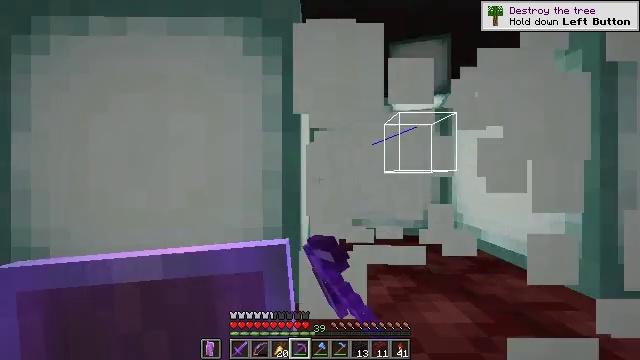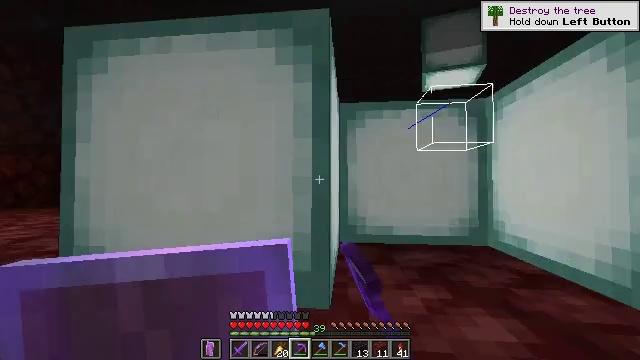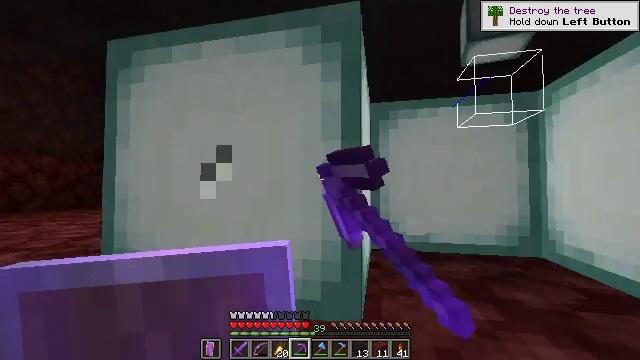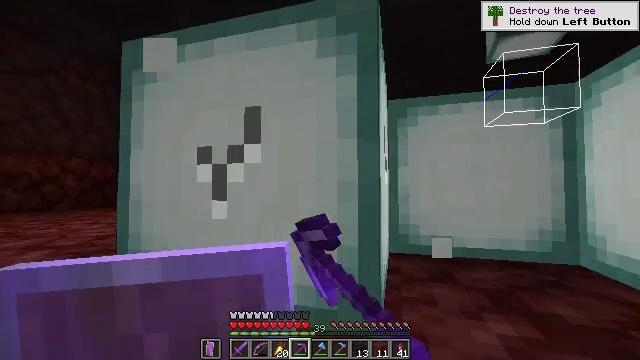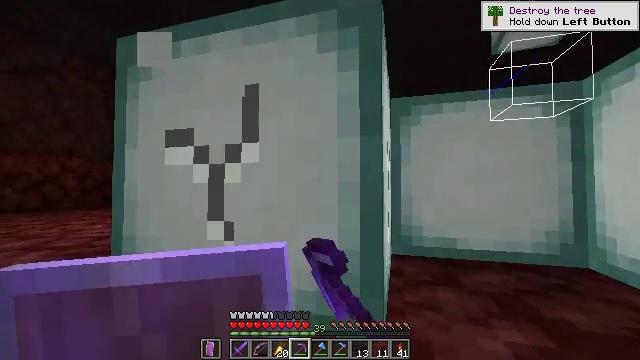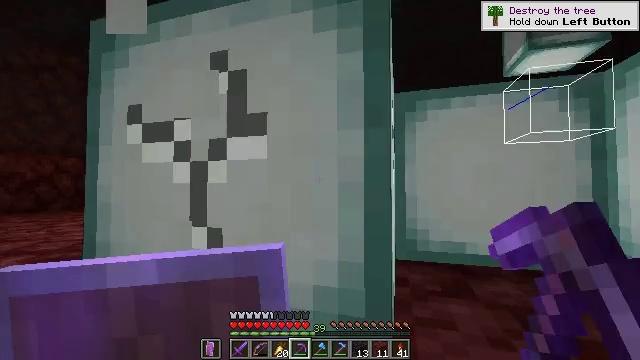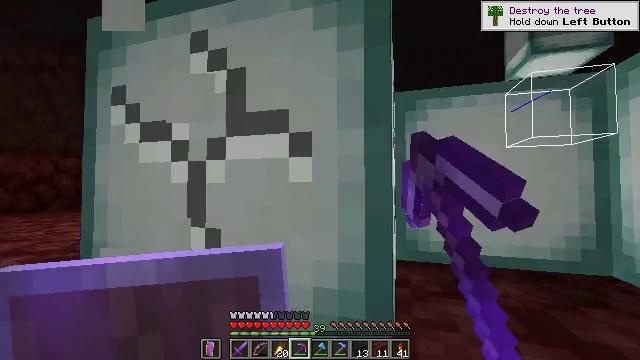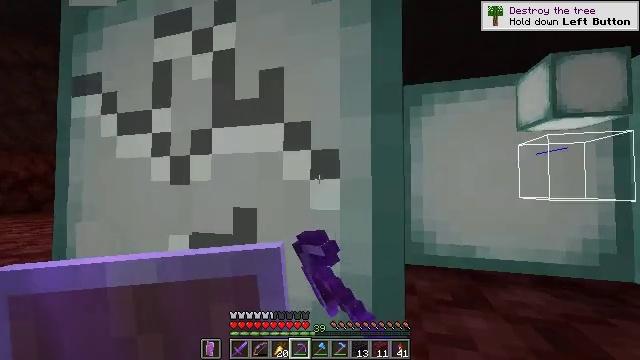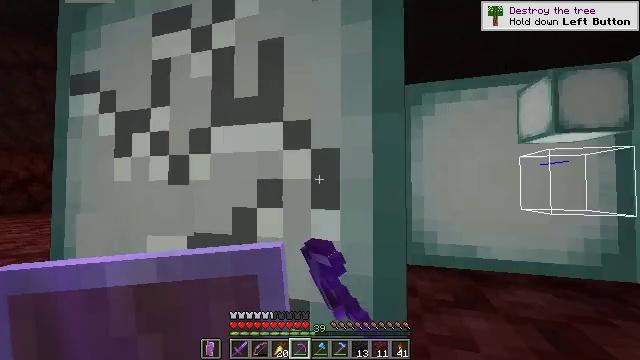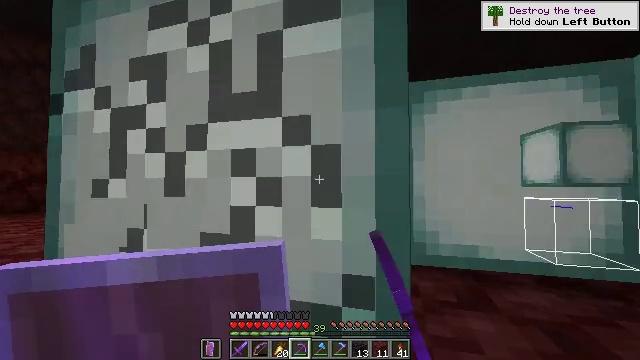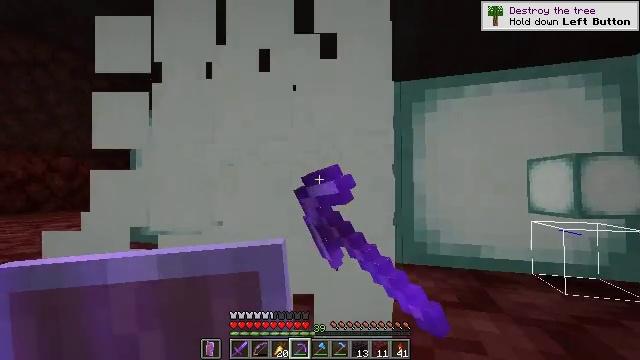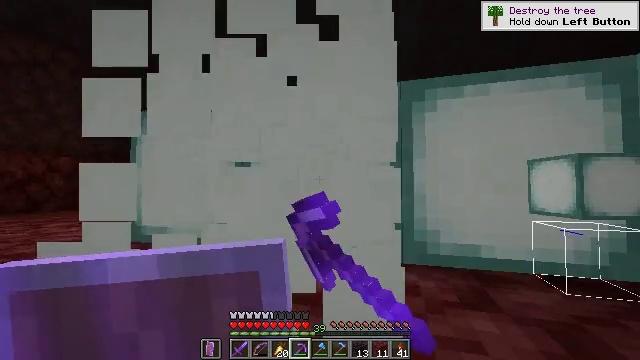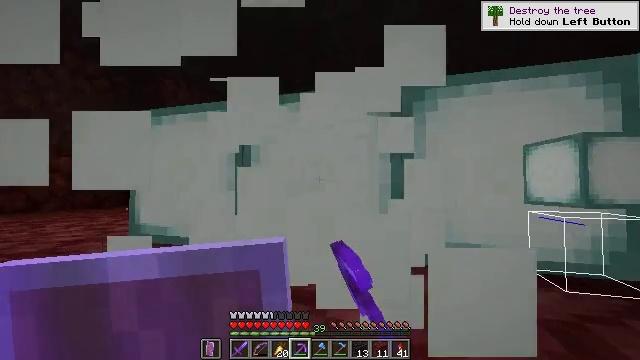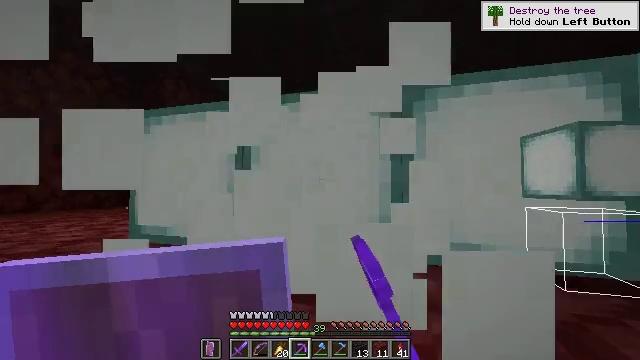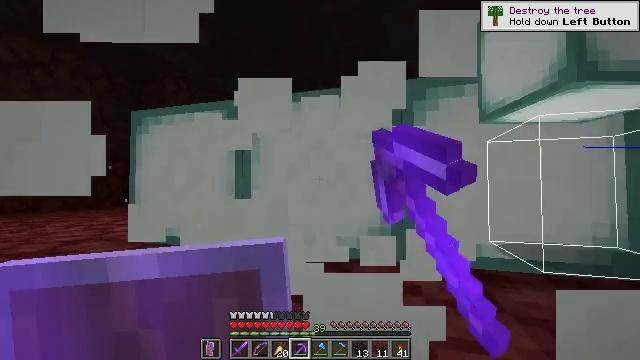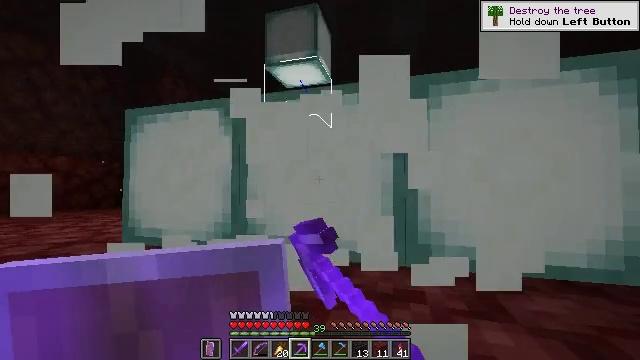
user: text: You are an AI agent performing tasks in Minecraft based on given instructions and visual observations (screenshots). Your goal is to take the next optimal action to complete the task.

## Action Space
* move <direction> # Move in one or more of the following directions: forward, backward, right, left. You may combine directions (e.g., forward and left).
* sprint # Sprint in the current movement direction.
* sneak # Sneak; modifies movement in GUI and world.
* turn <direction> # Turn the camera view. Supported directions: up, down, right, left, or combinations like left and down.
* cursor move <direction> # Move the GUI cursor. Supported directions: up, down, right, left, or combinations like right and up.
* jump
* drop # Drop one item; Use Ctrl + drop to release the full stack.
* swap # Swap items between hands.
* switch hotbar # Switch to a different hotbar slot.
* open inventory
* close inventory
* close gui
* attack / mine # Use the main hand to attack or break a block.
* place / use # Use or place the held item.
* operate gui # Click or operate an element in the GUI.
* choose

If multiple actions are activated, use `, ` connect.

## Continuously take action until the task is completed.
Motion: motion action
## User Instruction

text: Attack the sea lantern to retrieve it.
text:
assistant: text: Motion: move forward, turn left and up, attack / mine
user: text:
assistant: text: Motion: move forward, turn left, attack / mine
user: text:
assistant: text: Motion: move forward, turn left, attack / mine
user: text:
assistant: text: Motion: move forward, attack / mine
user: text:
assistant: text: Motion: move forward, attack / mine
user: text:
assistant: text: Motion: move forward, attack / mine
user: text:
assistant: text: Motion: attack / mine
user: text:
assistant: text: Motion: attack / mine
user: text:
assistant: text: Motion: attack / mine
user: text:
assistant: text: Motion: attack / mine
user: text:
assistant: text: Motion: attack / mine
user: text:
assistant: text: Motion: attack / mine
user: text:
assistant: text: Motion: attack / mine
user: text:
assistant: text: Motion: move forward, attack / mine
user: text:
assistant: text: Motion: move forward, attack / mine
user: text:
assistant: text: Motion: move forward
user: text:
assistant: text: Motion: move forward, turn down
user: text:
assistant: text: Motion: move forward, turn down
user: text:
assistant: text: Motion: move forward
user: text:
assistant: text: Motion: move forward
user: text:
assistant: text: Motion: move forward
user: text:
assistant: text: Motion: move forward
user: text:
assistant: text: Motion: move forward
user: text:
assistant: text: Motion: move forward, turn right
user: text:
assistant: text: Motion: move forward, turn right and up
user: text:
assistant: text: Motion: turn right and up
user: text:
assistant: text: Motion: turn right and up
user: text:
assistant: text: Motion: no_op
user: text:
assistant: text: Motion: no_op
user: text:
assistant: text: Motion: no_op